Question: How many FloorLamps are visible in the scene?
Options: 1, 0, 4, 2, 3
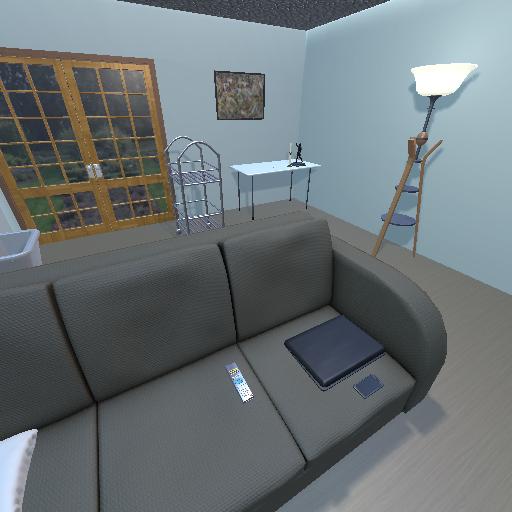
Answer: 1